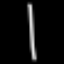
Label: line